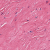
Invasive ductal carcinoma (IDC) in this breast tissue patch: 0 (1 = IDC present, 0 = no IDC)